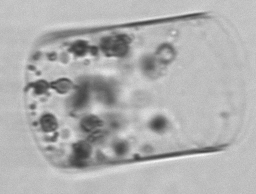
Label: Guinardia_flaccida